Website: crate-barrel
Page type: newsletter-management
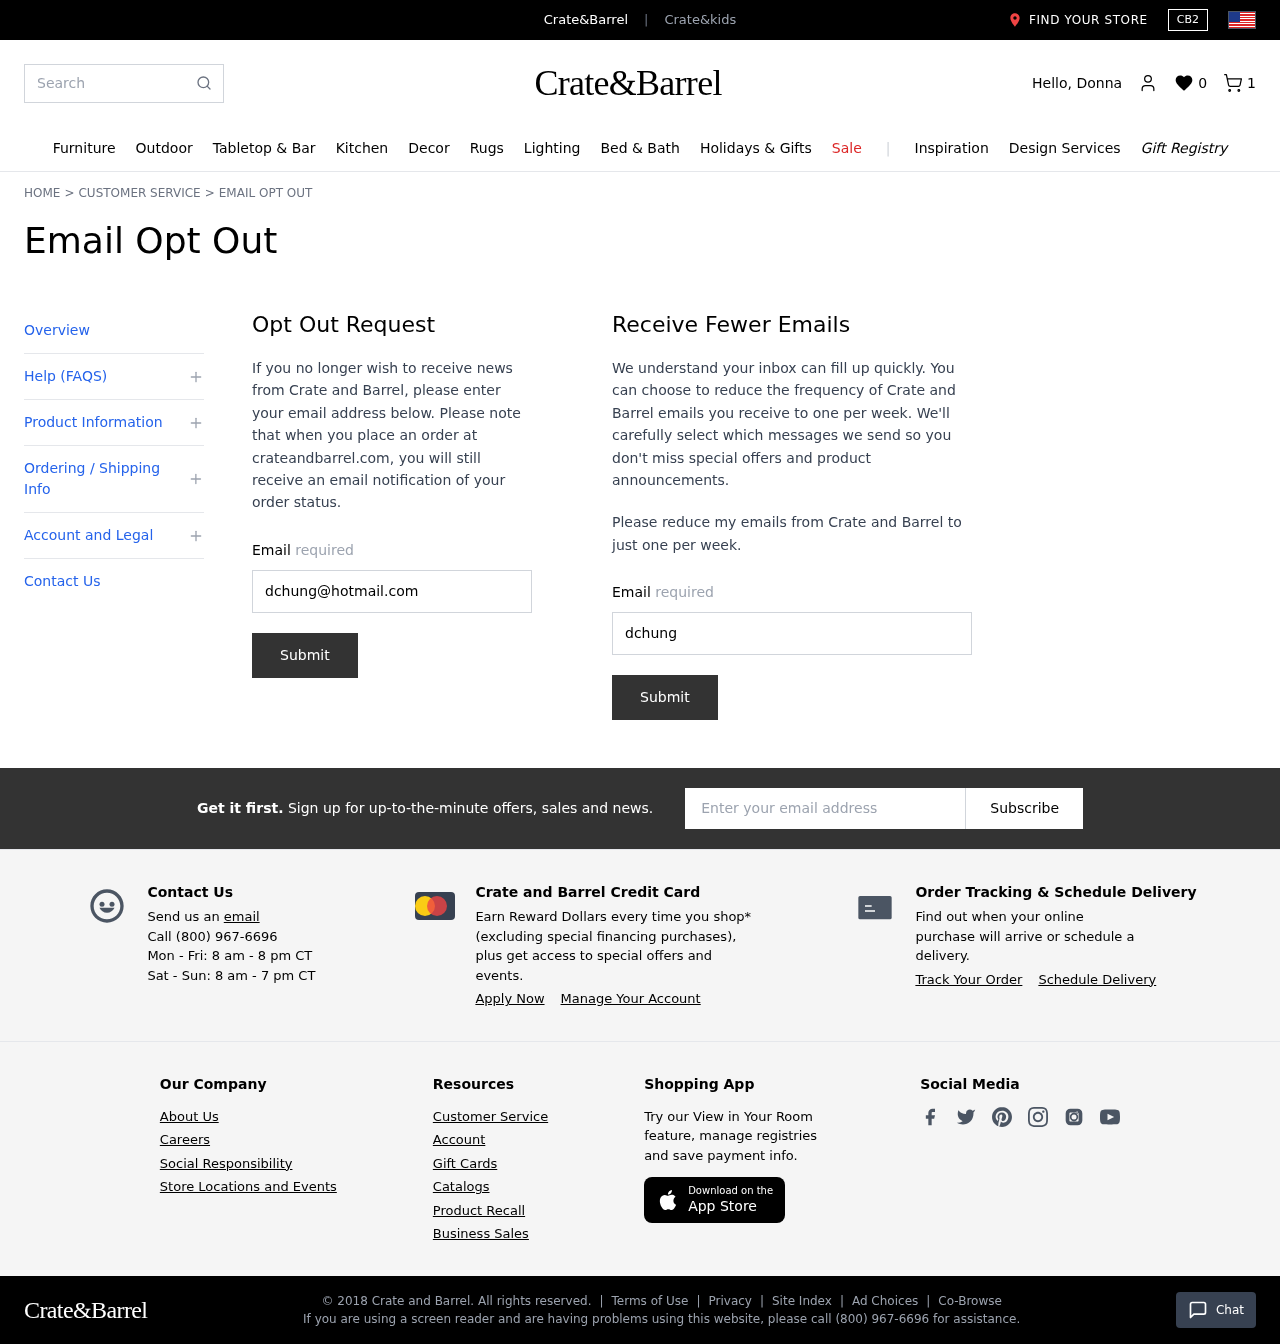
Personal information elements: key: PII_EMAIL
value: dchung@hotmail.com
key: PII_EMAIL2
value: dchung@hotmail.com
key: PII_EMAIL3
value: dchung@hotmail.com
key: PII_FIRSTNAME
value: Donna
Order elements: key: ORDER_NUM_ITEMS
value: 1
Search elements: key: HEADER_SEARCH
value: Search
Other elements: key: WISHLIST_COUNT
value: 0